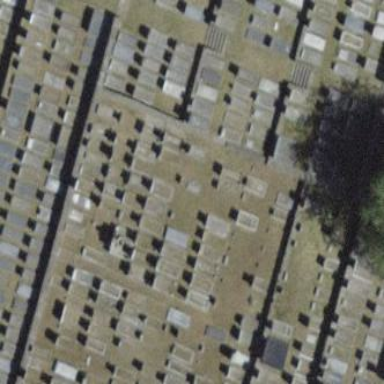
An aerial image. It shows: Grave yard.